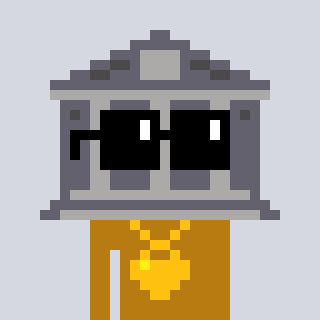
a pixel art character with square black sunglasses, a bank-shaped head and a gold-colored body on a cool background